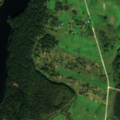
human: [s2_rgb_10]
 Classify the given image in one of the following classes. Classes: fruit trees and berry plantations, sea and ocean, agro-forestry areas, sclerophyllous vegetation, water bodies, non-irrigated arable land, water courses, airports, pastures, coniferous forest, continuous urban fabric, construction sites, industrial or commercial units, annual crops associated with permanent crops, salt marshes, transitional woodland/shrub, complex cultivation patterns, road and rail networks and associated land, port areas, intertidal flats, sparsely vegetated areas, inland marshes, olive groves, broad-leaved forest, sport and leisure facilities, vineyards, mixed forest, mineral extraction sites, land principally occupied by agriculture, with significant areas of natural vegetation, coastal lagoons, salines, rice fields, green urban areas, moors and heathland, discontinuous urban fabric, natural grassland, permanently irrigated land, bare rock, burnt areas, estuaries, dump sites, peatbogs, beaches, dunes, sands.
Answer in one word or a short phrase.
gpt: pastures, complex cultivation patterns, coniferous forest, mixed forest, transitional woodland/shrub, water bodies